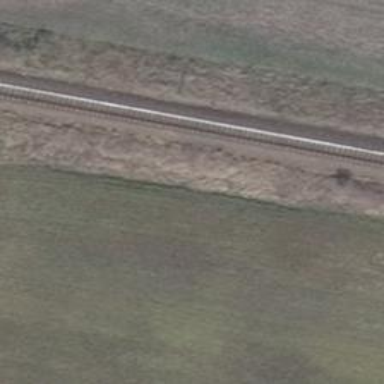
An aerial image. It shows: Solitary milestone along the railway.